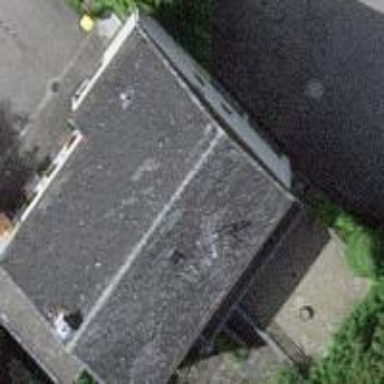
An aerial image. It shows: Residential building.